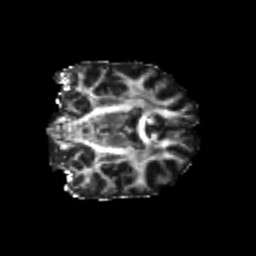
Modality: FA
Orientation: coronal
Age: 26
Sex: female
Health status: healthy
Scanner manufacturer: philips
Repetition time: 7.391 s
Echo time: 0.08599 s